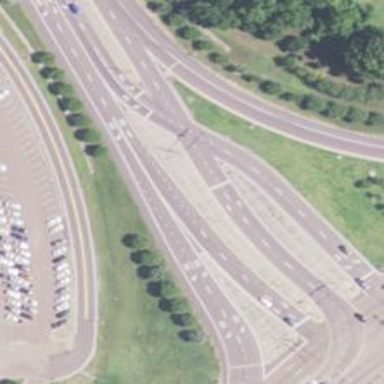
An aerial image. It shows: Asphalt trunk link road.